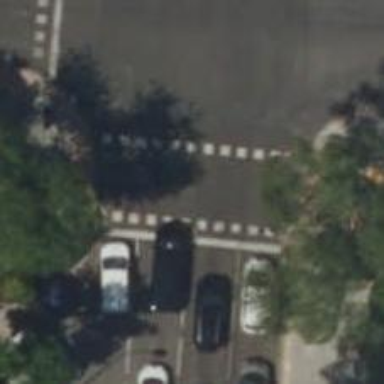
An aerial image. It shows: Crossing with traffic signals.